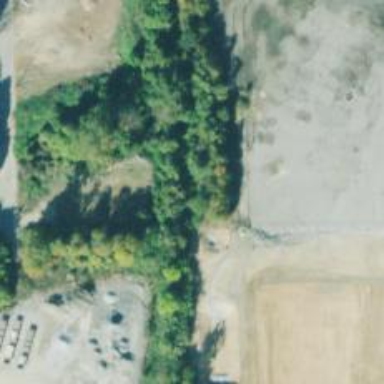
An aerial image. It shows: Abandoned railway spur.